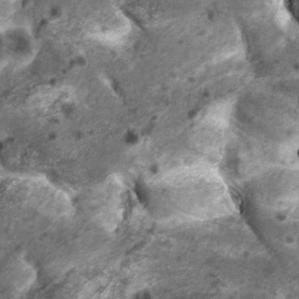
Label: non_frost